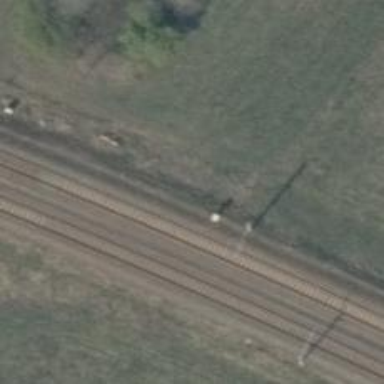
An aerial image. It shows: Railway switch.